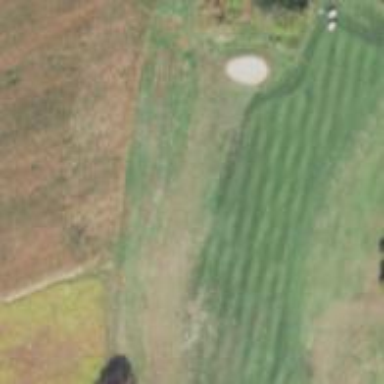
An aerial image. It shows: View of golf hole.